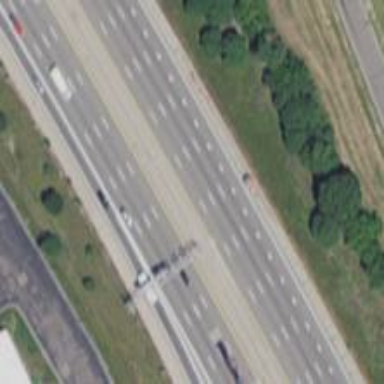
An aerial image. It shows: Asphalt motorway.